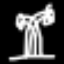
Label: palm tree